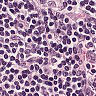
Metastatic tissue present: no